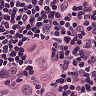
Metastatic tissue present: yes